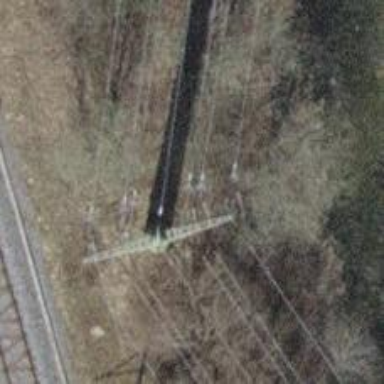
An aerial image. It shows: There are 10 cables for the power line in the image.